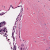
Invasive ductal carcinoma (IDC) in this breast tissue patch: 0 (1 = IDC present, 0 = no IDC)